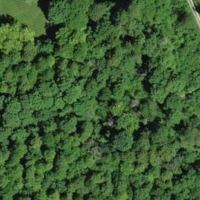
EUNIS habitat code: 44
Species observed at this site:
Buteo buteo
Clematis vitalba
Acer pseudoplatanus